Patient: sex F, age 52
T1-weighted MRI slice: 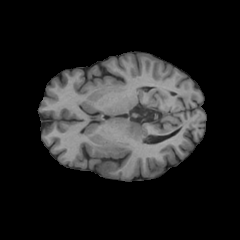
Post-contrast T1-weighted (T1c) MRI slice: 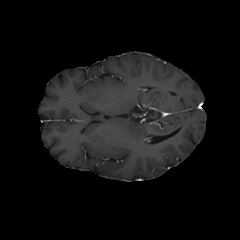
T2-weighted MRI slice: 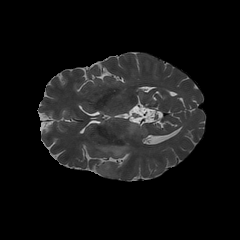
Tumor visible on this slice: yes
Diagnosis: Glioblastoma, IDH-wildtype
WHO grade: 4